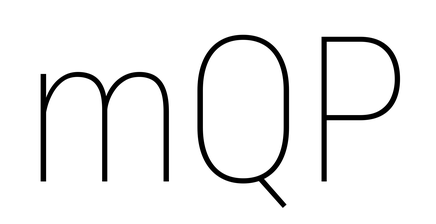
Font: Roboto_Condensed_Thin